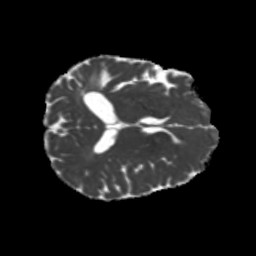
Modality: MD
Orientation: axial
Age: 42
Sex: male
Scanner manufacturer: siemens
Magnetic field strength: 3 T
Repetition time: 5.25 s
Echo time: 0.08 s